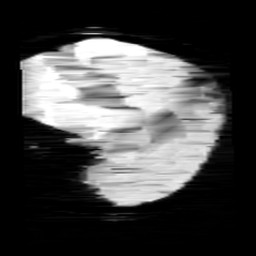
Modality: minIP
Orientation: sagittal
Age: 11
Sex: female
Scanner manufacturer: siemens
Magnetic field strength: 3 T
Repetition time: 0.027 s
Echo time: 0.02 s